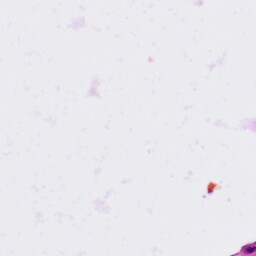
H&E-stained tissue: Ovarian